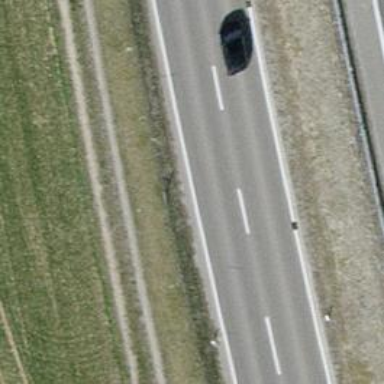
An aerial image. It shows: Primary road with asphalt surface.